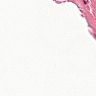
Metastatic tissue present: no